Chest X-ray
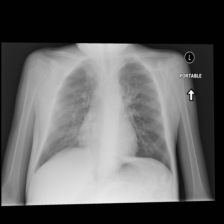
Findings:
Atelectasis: negative
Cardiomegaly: negative
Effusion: negative
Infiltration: negative
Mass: negative
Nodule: negative
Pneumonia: negative
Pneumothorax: negative
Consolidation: positive
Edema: negative
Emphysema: negative
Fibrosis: negative
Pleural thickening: negative
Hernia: negative